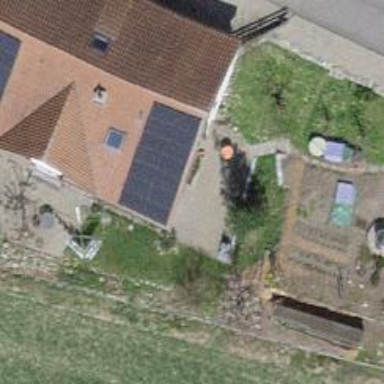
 consisting of solar photovoltaic panels."